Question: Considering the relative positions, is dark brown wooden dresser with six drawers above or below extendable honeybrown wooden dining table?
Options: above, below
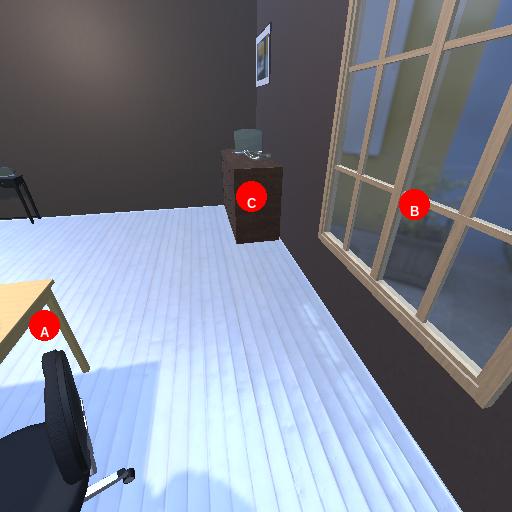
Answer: above